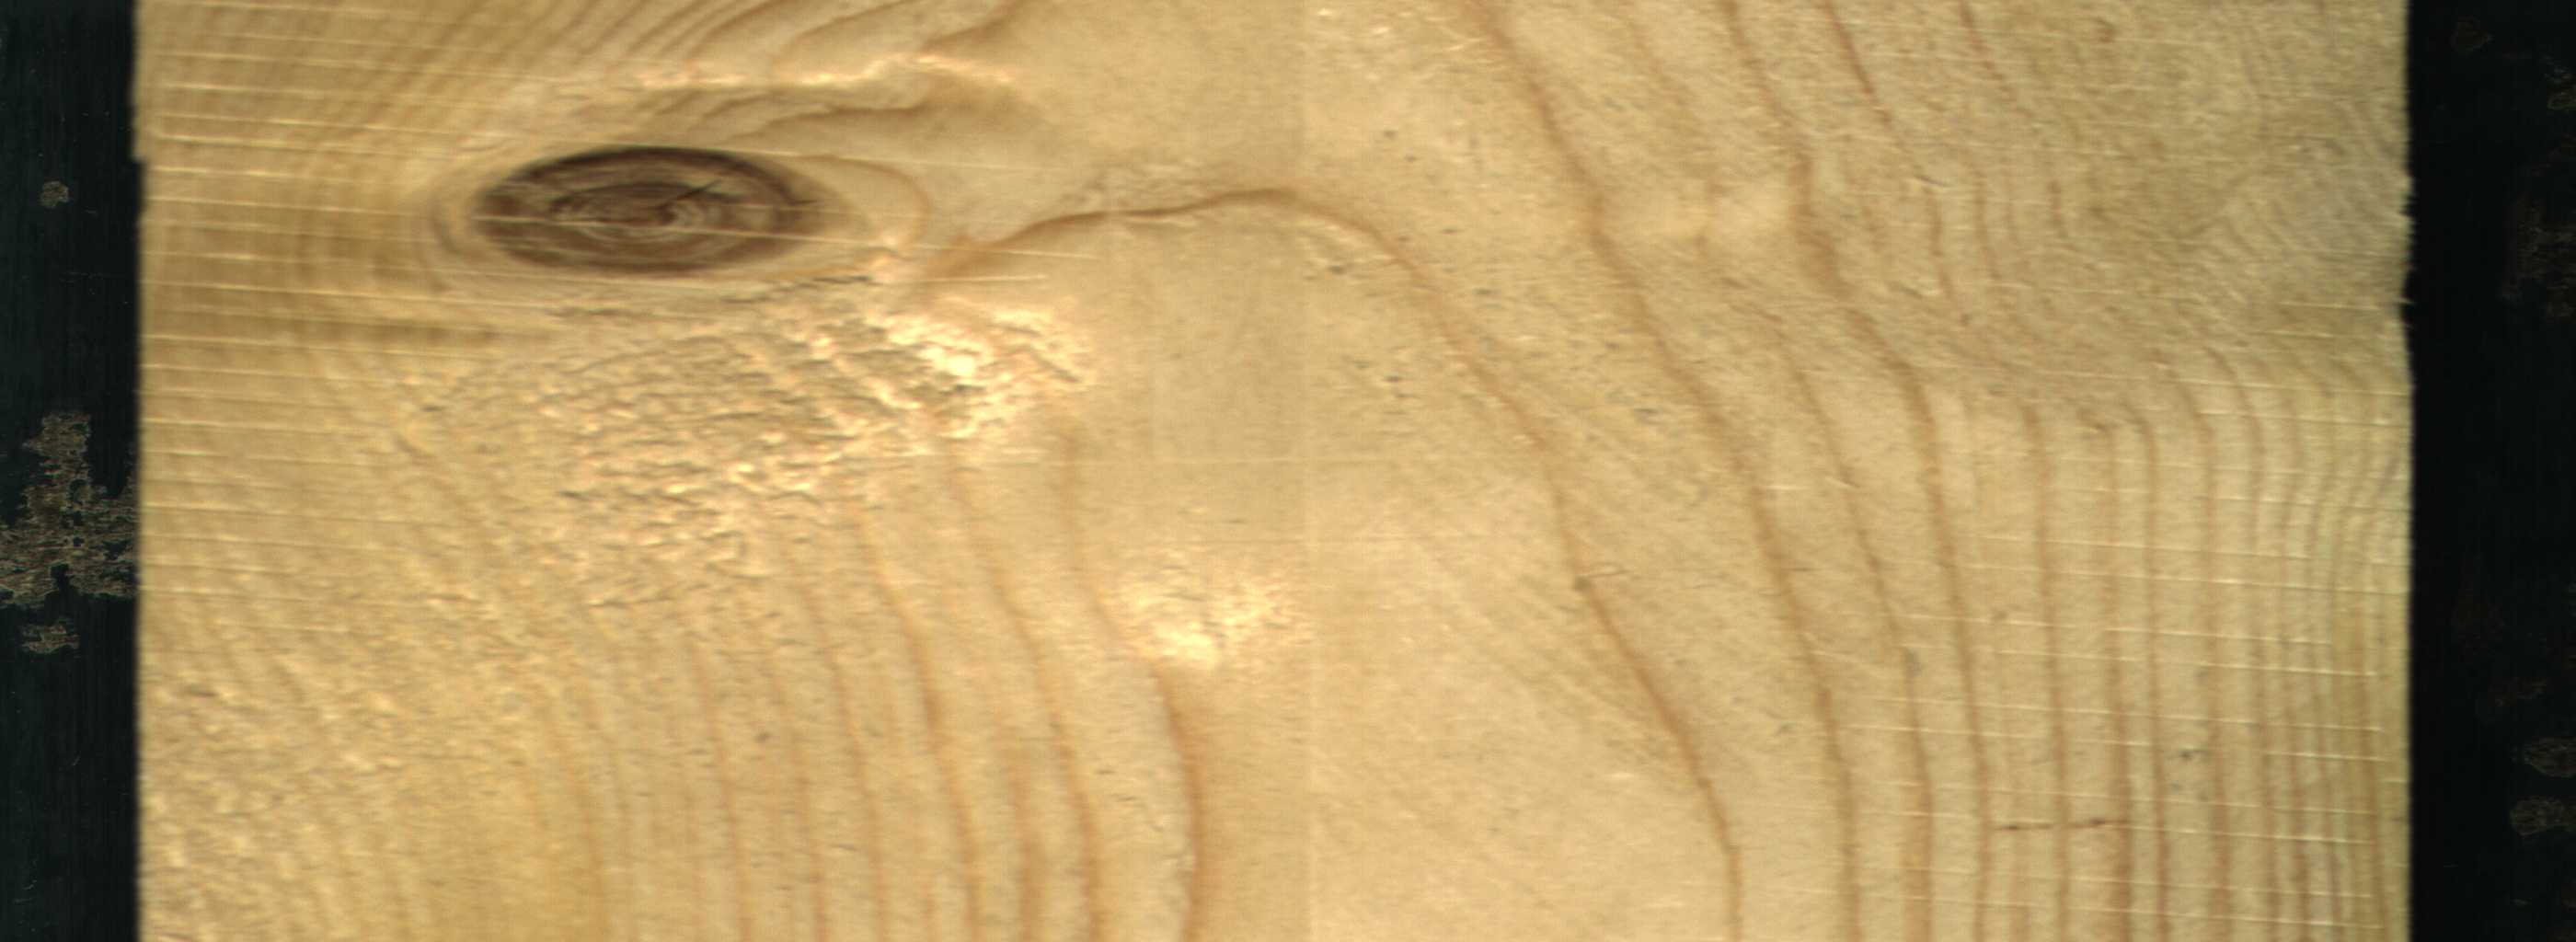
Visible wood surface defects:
Live_Knot